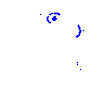
Particle: kaon